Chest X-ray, PA view. Patient: 27 years old, sex M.
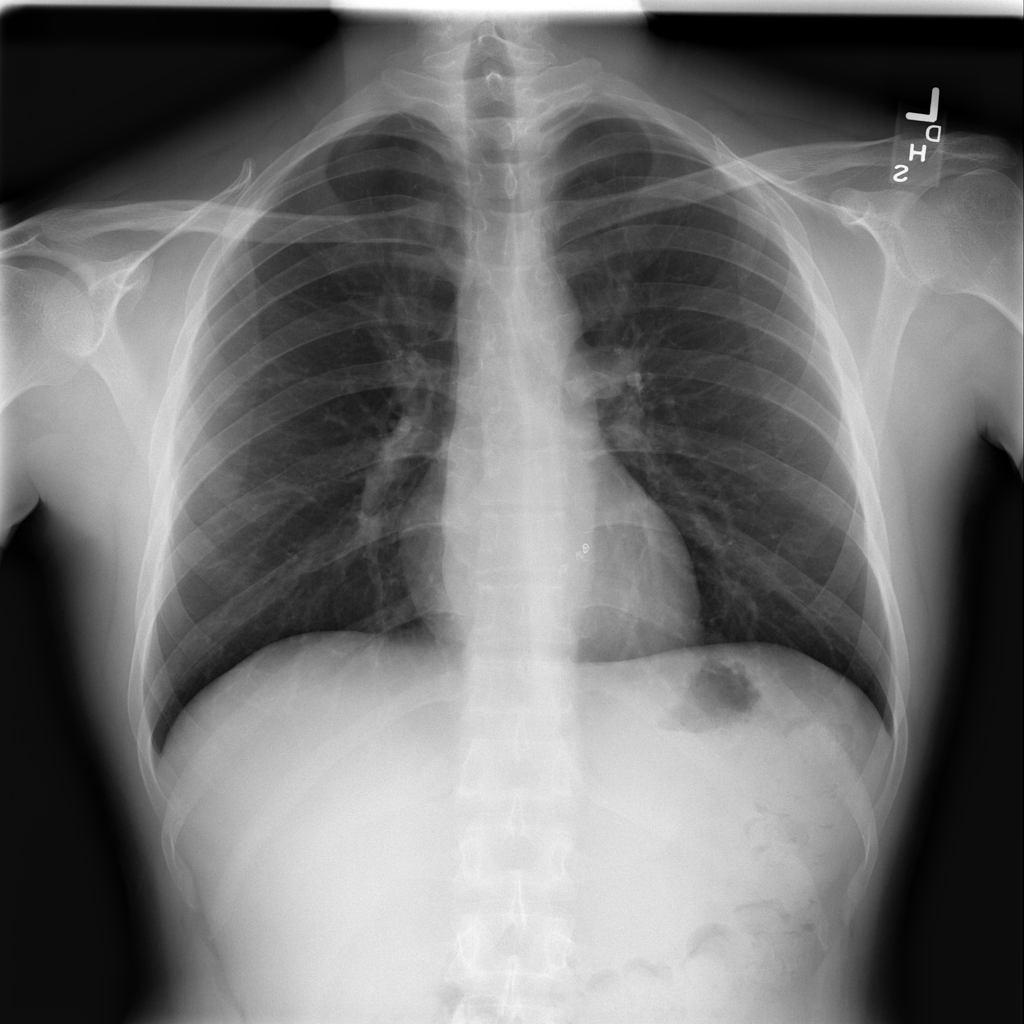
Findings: No Finding